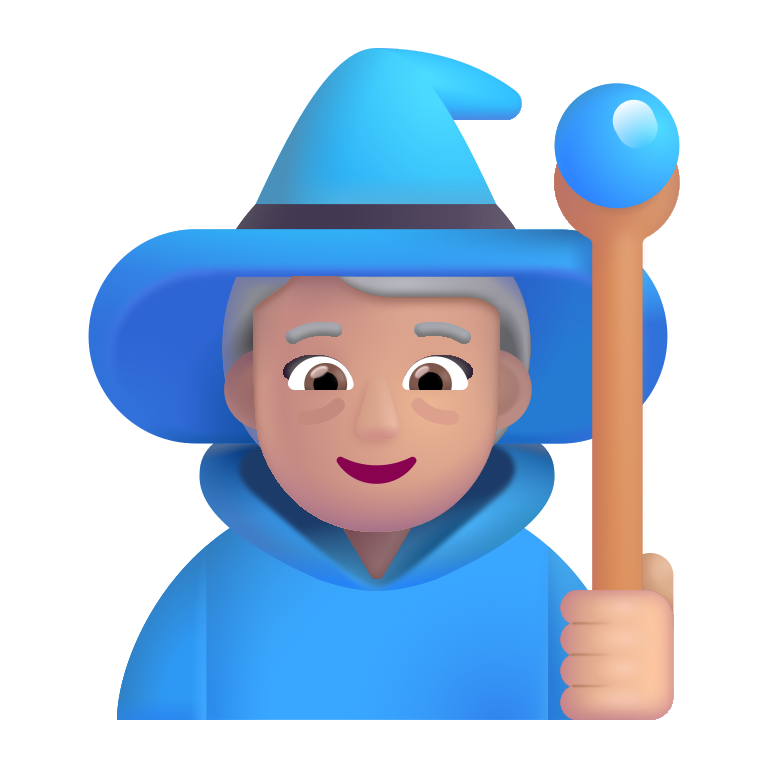
woman mage color  light